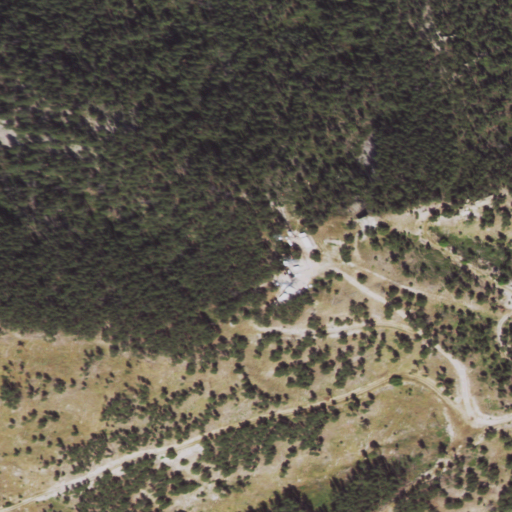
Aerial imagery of mountain in Wyoming named Sundance Mountain containing evergreen forest, shrub, low intensity development, and grassland